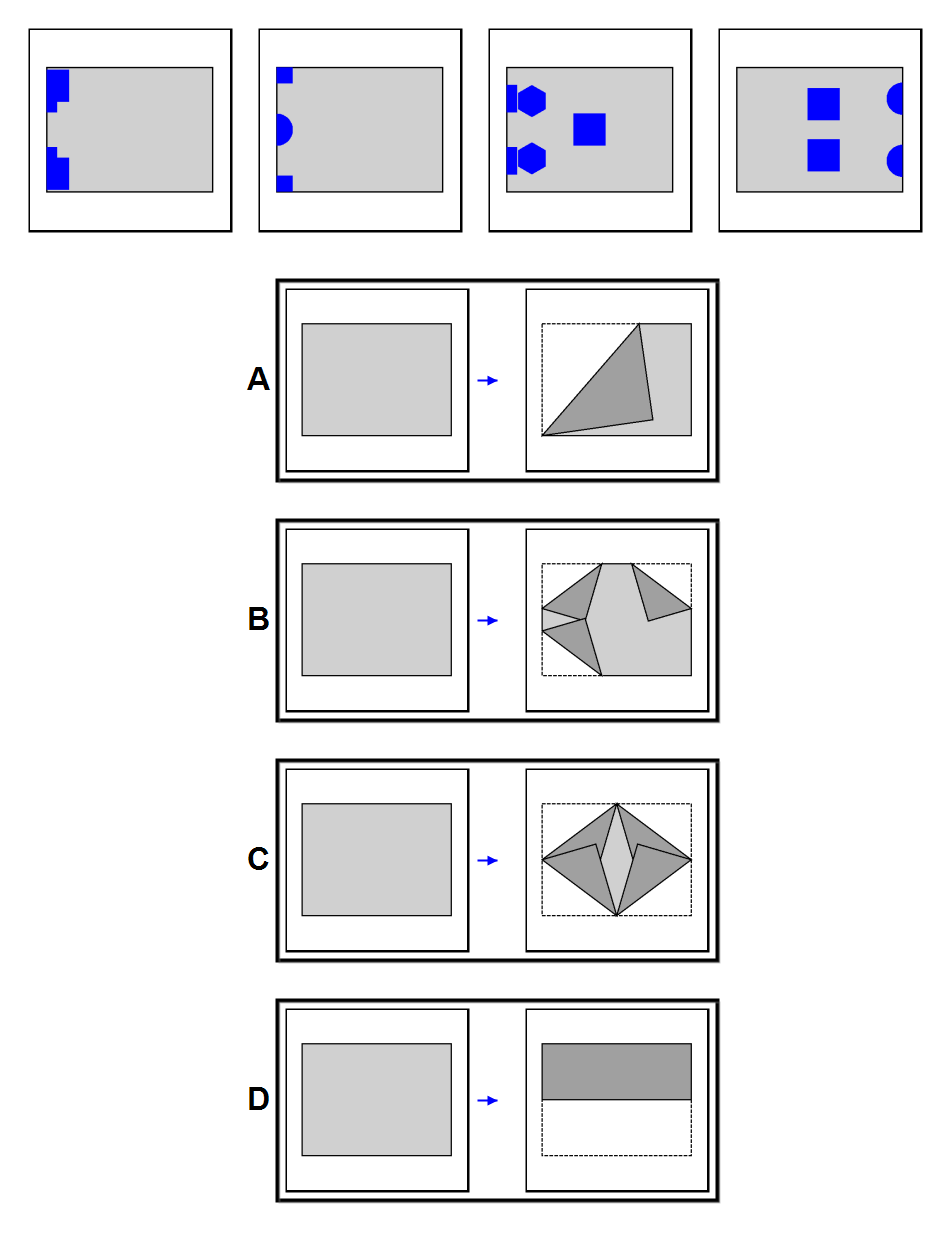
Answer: D